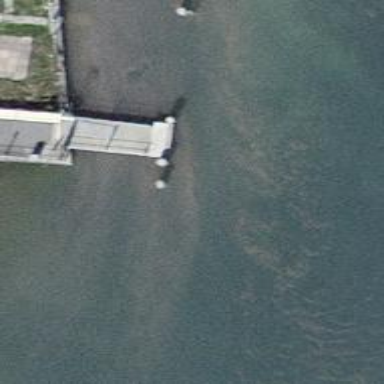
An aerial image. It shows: Pier located along footway.